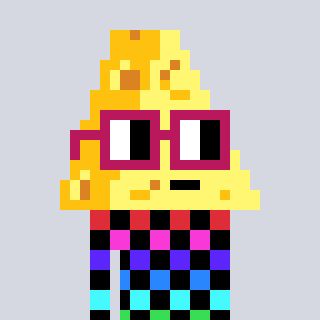
a pixel art character with square dark red glasses, a cheese-shaped head and a slimegreen-colored body on a cool background